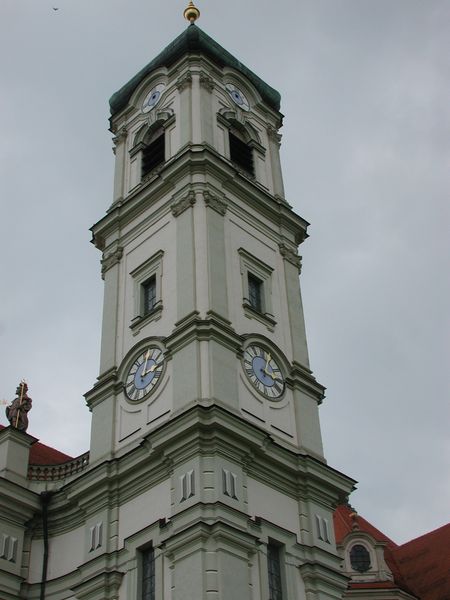
Titel: Ottobeuren, Klosterkirche
Künstler: Christoph Vogt
Standort: Ottobeuren, Klosterkirche (EU - D - Bayern)
Schlagwörter: himmel, mann, weiß, kirchturm, fenster, dach, gebäude, rot, architektur, barock, spitze, kirche, gold, drei, renaissance, rokoko, turm, turmspitze, skulptur, statue, farbig, stab, dächer, nebel, spitz, uhr, geländer, hoch, foto, außen, bayern, kloster, dom, kathedrale, photo, fries, sims, farbfoto, romanik, kirchturmuhr, turmuhr, uhren, uh